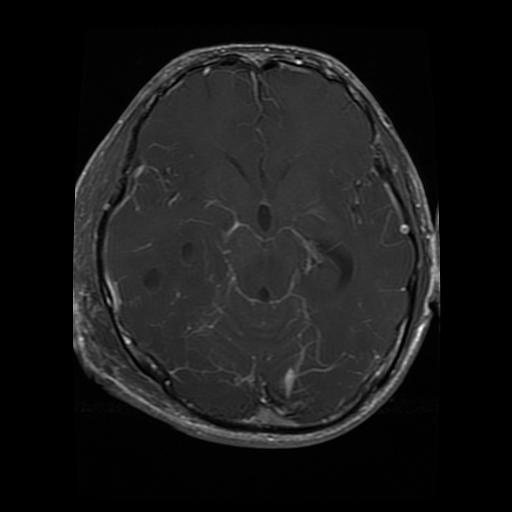
Label: glioma